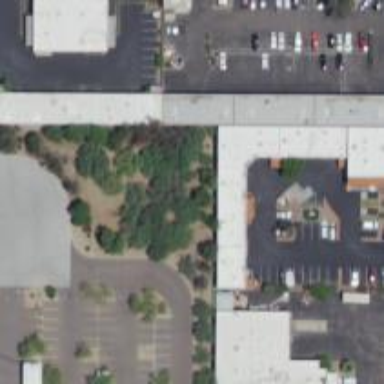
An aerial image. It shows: Swimming pool shop.